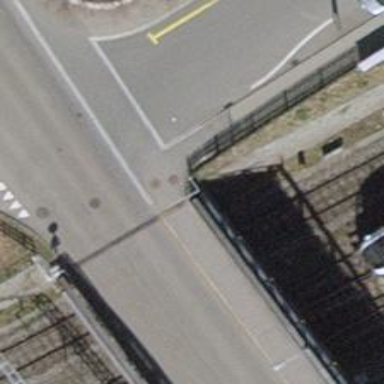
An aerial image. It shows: Asphalt sidewalk.